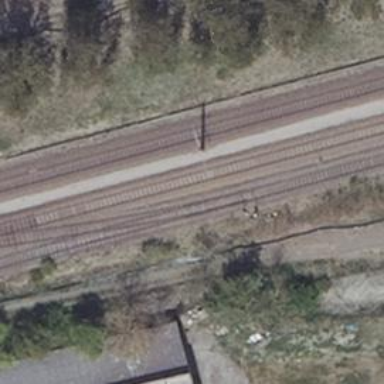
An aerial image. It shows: Railway switch.